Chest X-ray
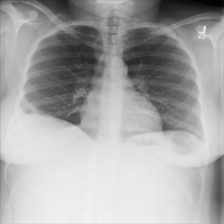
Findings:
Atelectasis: negative
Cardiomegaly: negative
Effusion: negative
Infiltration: negative
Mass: negative
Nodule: negative
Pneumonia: negative
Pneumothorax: negative
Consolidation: negative
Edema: negative
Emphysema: negative
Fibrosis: negative
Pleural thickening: negative
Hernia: negative